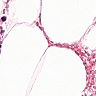
Metastatic tissue present: no